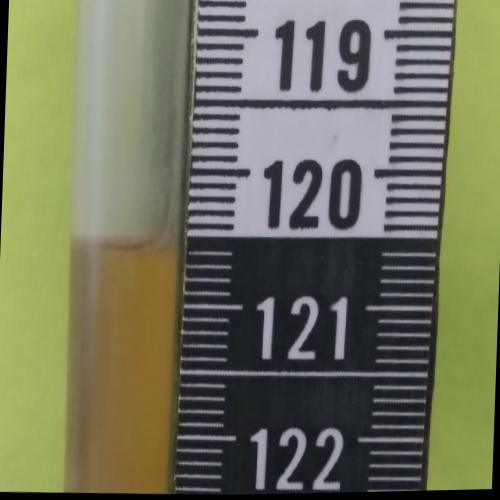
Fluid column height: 120.6 cm